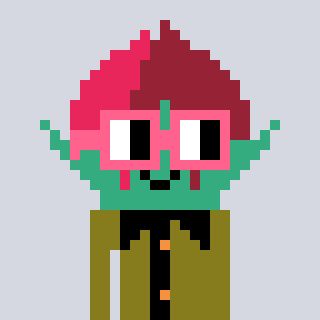
a pixel art character with square pink glasses, a rosebud-shaped head and a gunk-colored body on a cool background